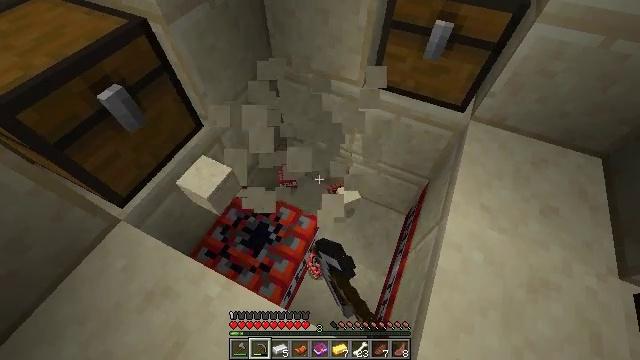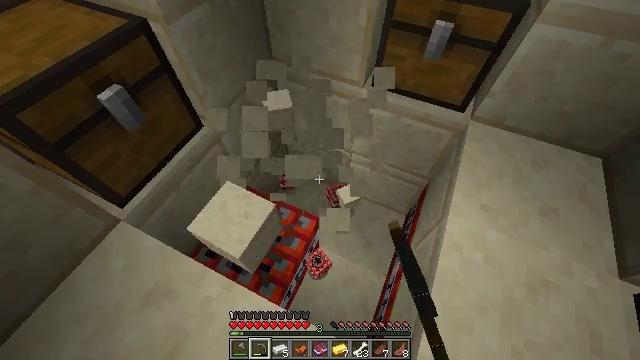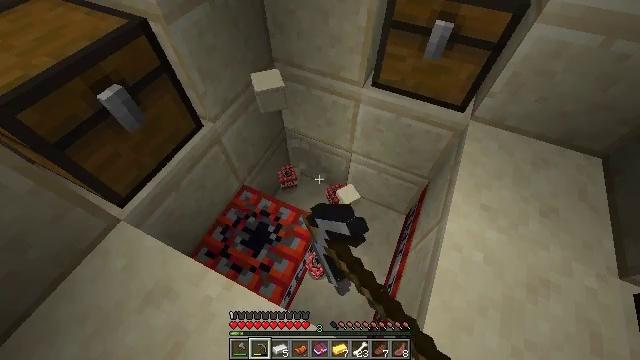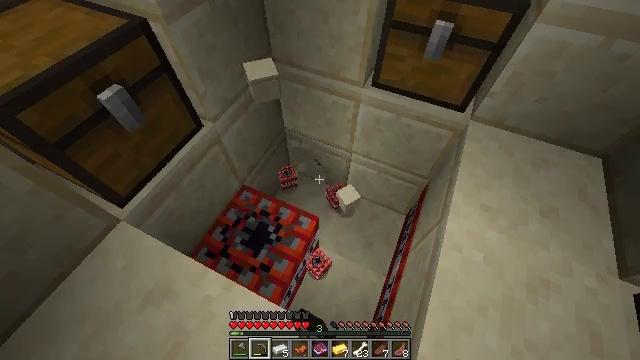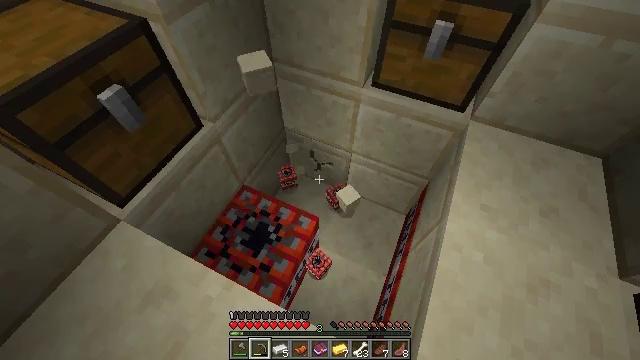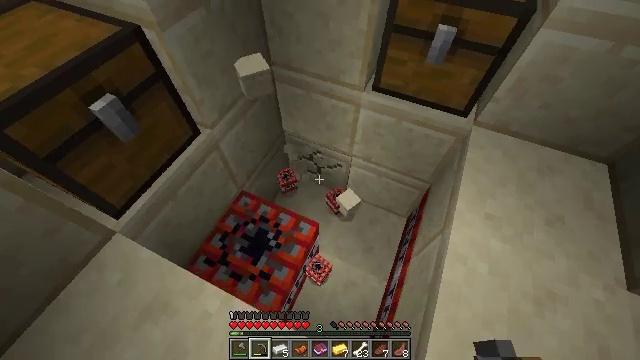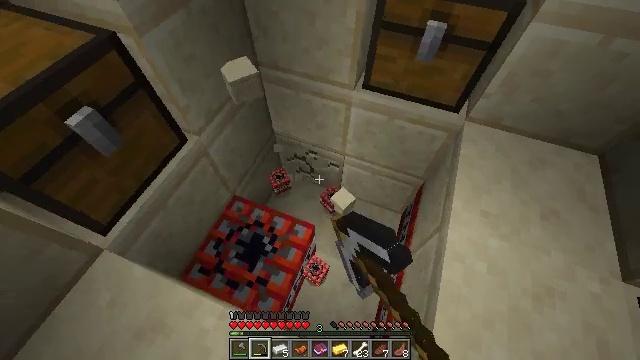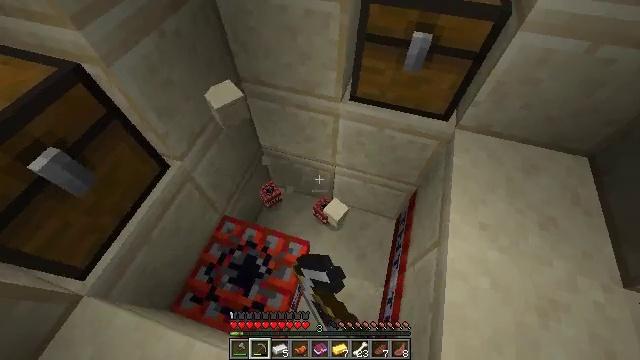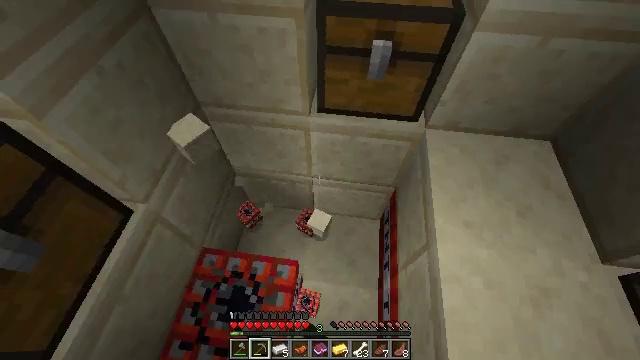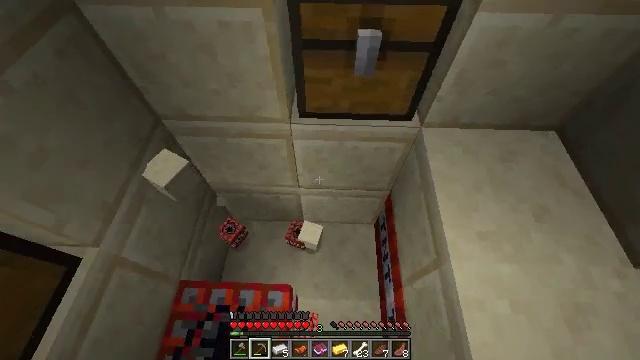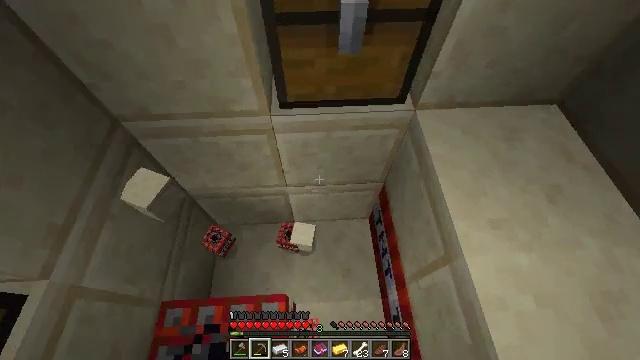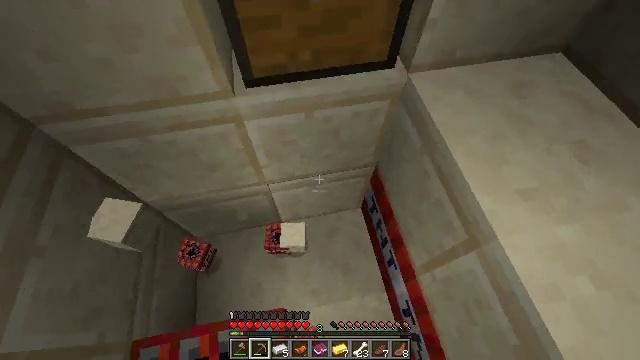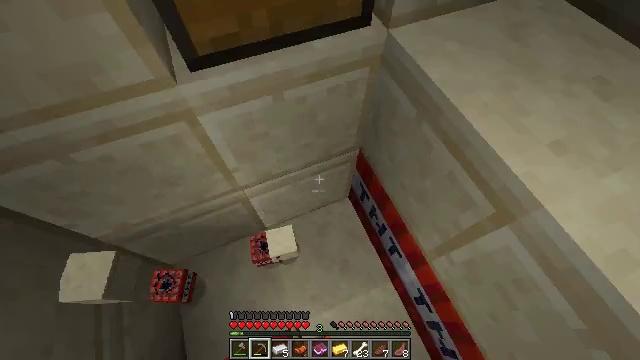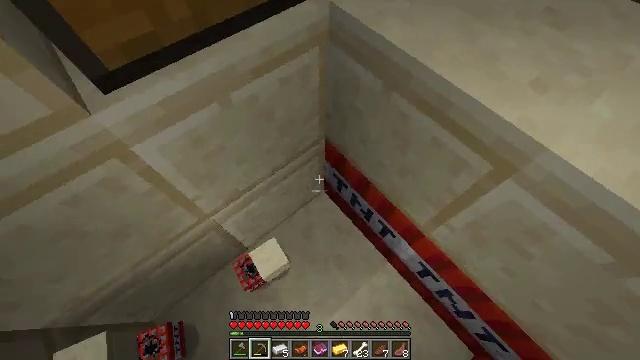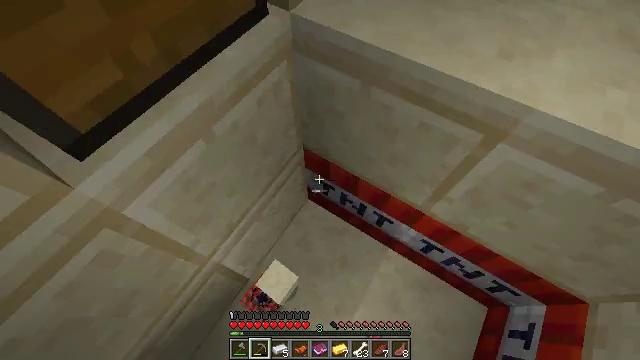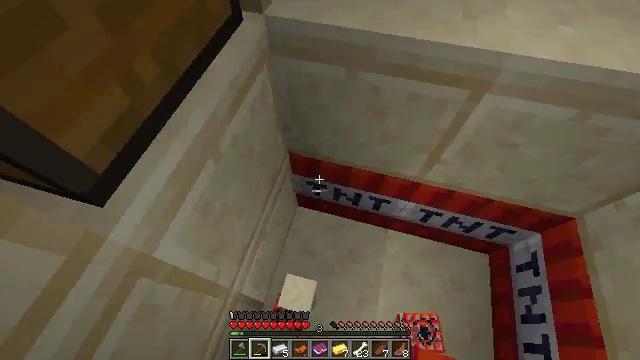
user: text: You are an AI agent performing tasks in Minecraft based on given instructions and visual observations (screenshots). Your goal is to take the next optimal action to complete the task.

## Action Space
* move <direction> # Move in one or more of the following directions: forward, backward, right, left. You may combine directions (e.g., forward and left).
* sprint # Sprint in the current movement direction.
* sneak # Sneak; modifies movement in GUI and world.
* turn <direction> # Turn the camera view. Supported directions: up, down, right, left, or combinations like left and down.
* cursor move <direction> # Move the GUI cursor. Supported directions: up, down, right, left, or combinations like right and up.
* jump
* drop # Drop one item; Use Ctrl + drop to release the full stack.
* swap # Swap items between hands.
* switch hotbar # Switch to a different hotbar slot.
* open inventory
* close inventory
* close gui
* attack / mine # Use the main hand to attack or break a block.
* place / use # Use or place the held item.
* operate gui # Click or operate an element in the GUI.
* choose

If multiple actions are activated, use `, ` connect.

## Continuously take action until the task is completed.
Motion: motion action
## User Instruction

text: Gather the TNT from your surroundings.
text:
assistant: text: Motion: attack / mine
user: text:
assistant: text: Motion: attack / mine
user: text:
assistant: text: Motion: attack / mine
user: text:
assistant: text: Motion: attack / mine
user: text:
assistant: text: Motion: move forward, attack / mine
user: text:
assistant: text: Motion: move forward, turn right and down, attack / mine
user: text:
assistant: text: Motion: move forward, turn right
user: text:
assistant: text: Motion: move forward, turn right
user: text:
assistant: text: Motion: move forward, turn right
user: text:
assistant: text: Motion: move forward, turn right
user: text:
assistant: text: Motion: move forward and move left, turn right and down
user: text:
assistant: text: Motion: move forward and move left, turn right and down
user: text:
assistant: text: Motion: move left, turn right
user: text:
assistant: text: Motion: move left, turn right
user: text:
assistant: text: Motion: move left, turn right and up
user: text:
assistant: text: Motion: move left, turn right and up
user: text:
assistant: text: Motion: move left, turn right and up
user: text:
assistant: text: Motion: move left, turn right and up
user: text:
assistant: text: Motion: turn right and up
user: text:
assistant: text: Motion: no_op
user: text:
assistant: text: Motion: attack / mine
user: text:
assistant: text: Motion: attack / mine
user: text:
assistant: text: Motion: attack / mine
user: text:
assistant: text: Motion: attack / mine
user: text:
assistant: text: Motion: turn right, attack / mine
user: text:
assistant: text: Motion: turn right, attack / mine
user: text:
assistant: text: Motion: turn right, attack / mine
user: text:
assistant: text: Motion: turn right and down, attack / mine
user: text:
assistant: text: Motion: turn right and down, attack / mine
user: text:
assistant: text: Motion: turn right, attack / mine